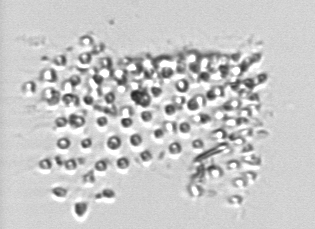
Label: Parvicorbicula_socialis